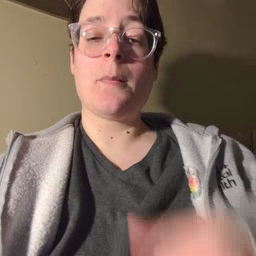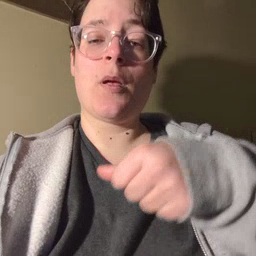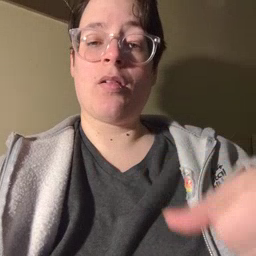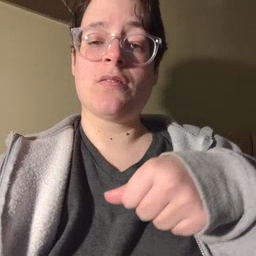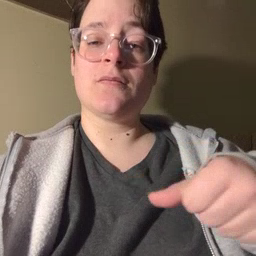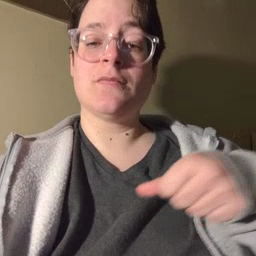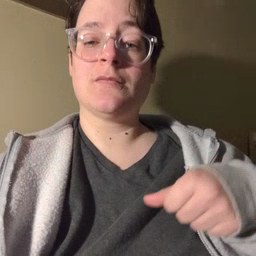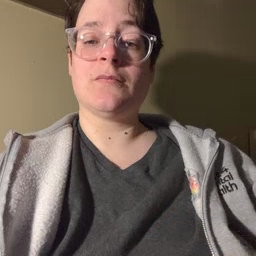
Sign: puzzle